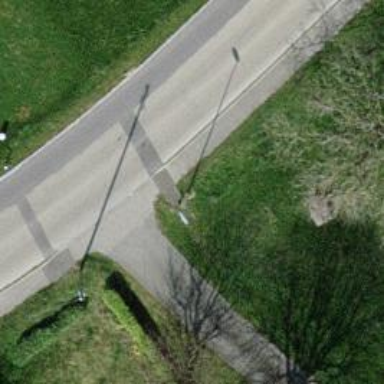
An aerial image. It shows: Asphalt sidewalk along the footway.